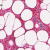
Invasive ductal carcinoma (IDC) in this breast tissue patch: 0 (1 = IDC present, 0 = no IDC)